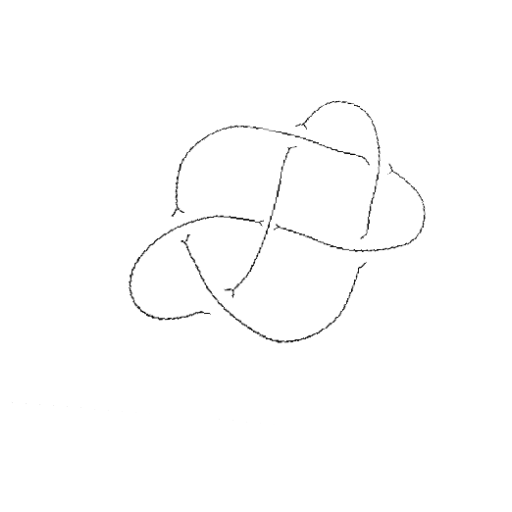
Crossing number: 6